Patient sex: F
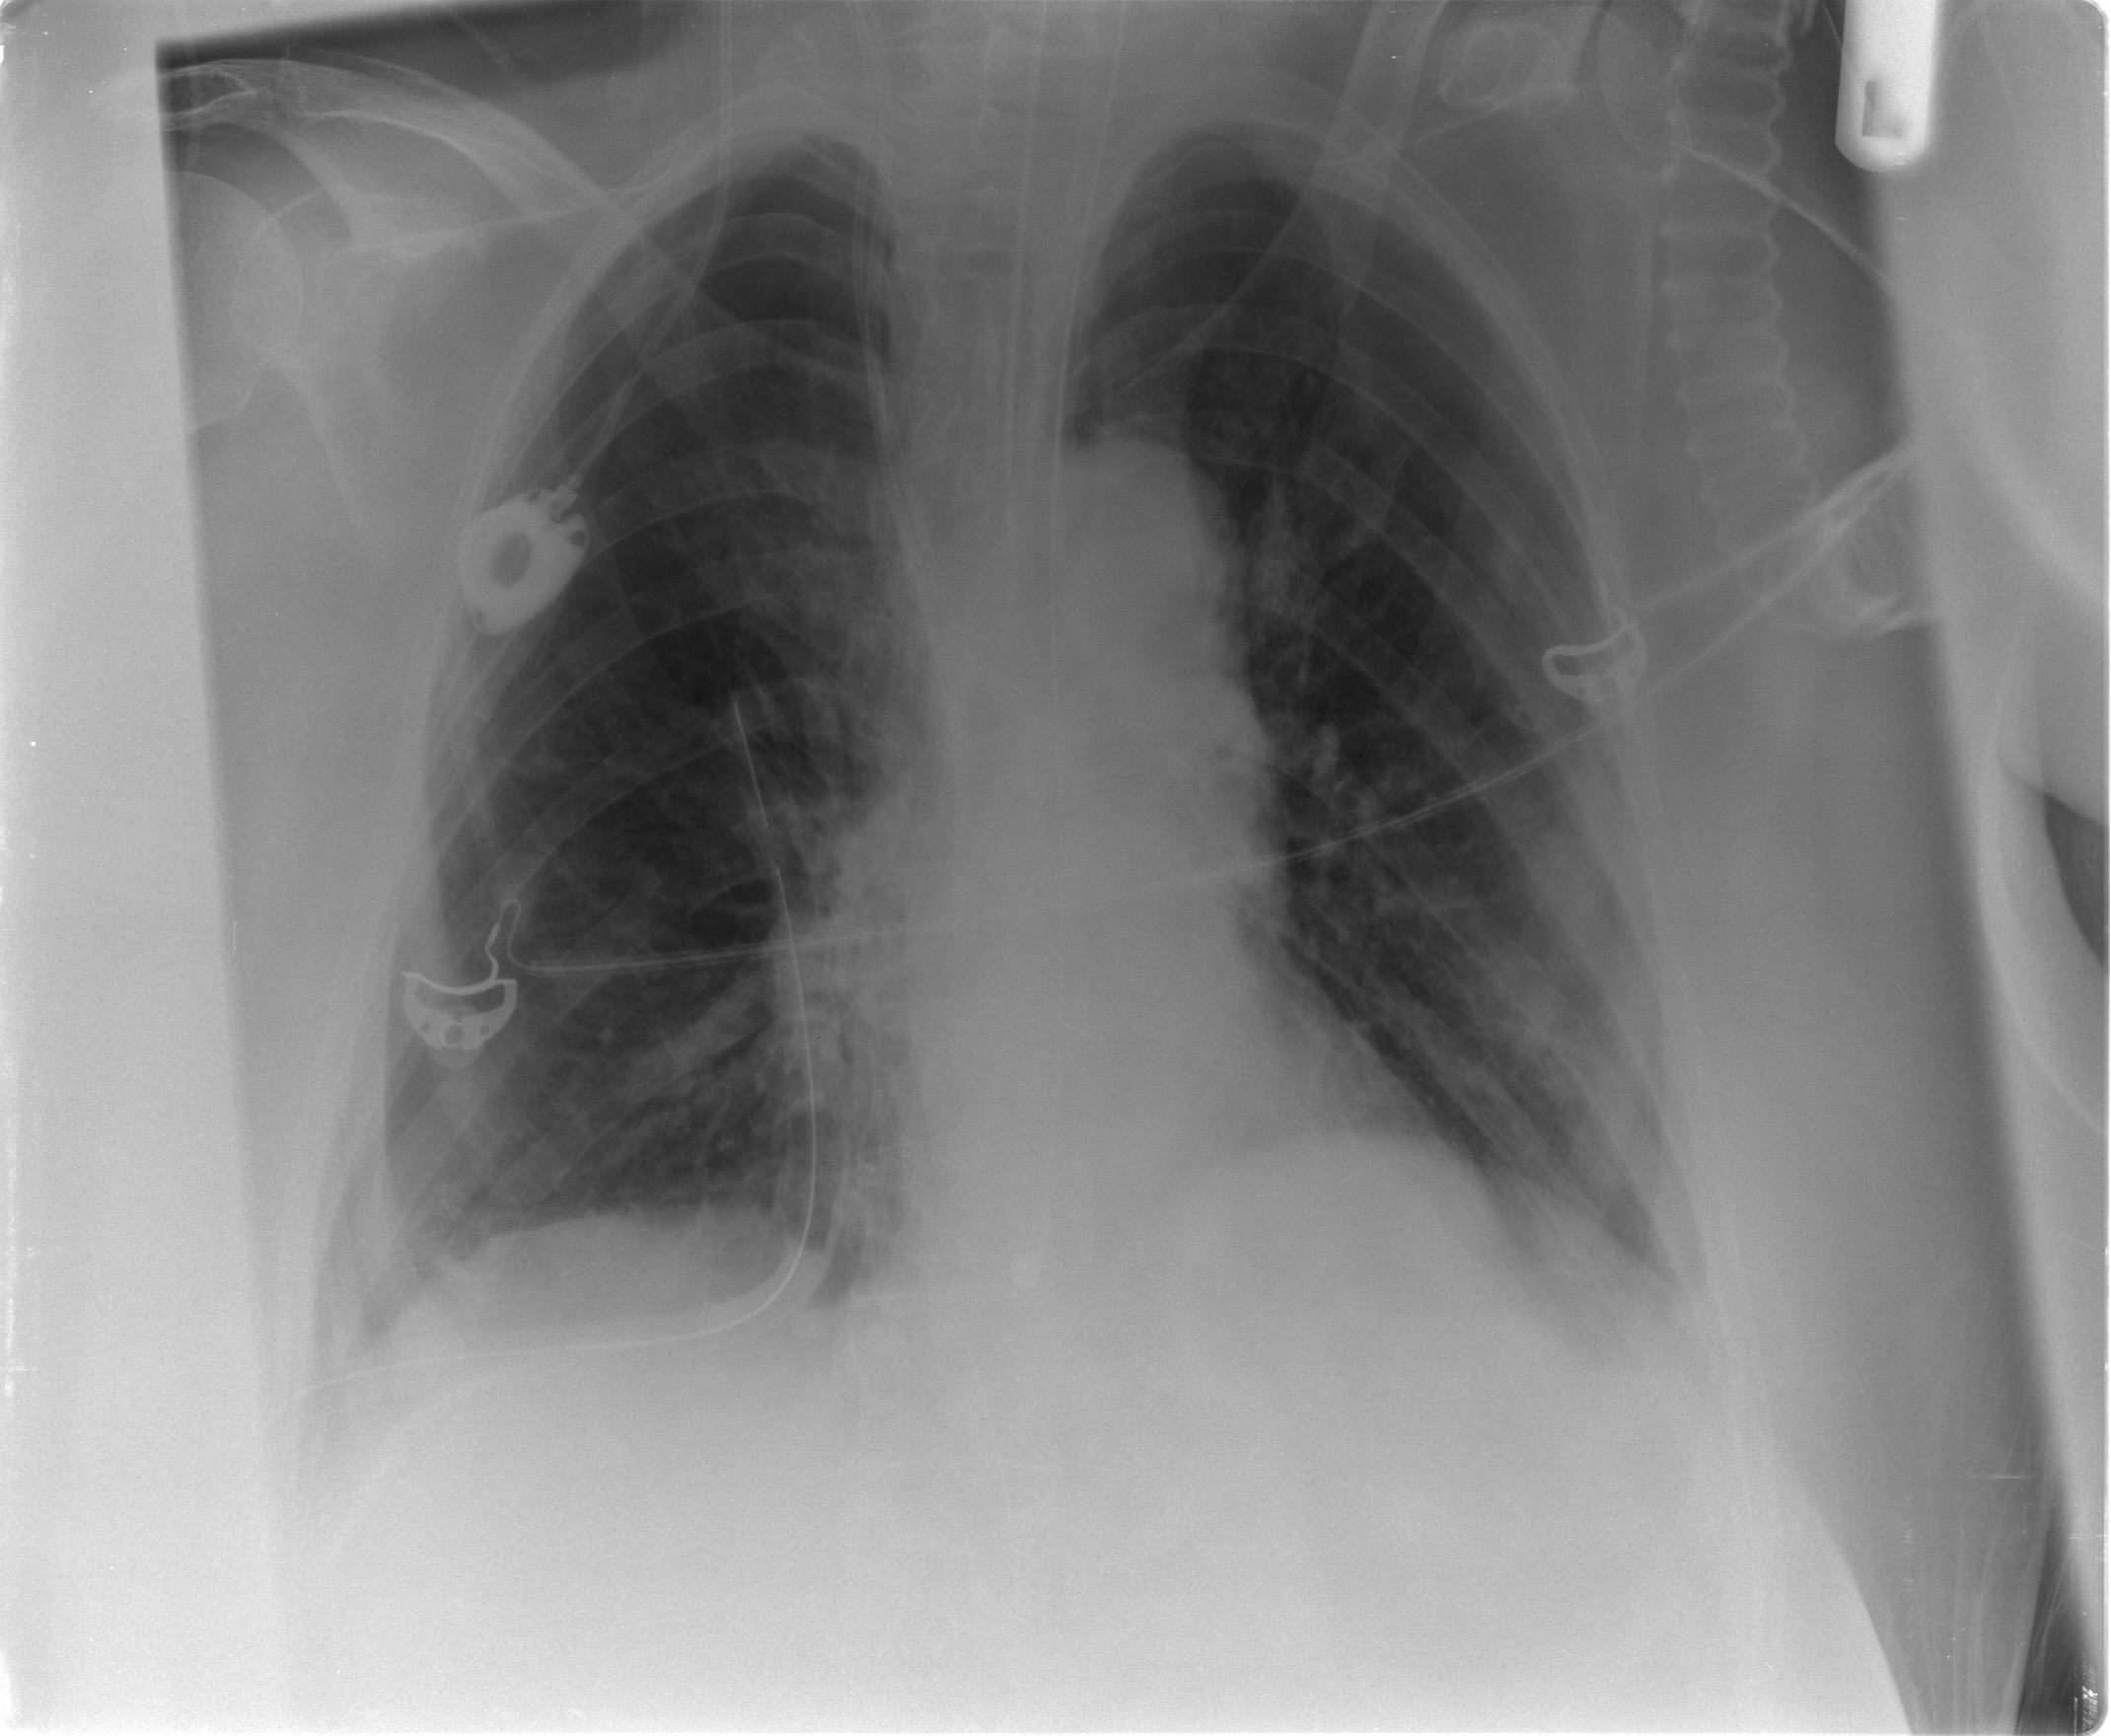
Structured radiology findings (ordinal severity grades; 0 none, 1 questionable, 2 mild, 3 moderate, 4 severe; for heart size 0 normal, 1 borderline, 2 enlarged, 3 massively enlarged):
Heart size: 0
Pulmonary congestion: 0
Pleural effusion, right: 0
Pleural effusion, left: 0
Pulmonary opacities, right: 0
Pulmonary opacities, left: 2
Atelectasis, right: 2
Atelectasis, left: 2